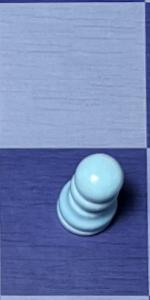
Label: Pawn_White